Field crop: tomato
Growth stage: 1
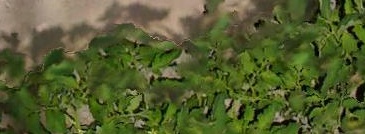
Species: tomato